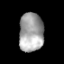
Tissue: lung
Cell type: T cells
Senescence score: 0.2406
Nuclear area (px): 926
Mean DAPI intensity: 165.106